Field crop: maize
Growth stage: 2
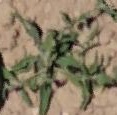
Species: atriplex